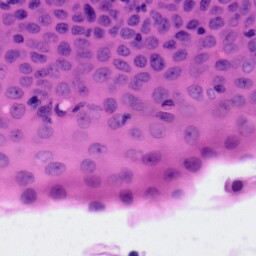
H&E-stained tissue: Tonsil